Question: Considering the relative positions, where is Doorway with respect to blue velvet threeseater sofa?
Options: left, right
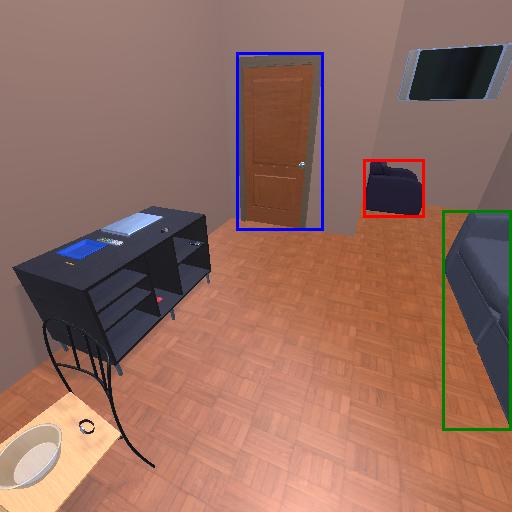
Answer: left